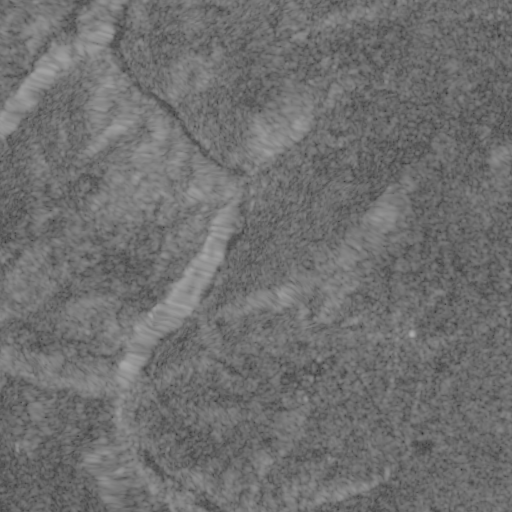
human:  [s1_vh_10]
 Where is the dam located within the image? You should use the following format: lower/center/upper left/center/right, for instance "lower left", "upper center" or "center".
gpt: The dam is located in the lower right of the image.
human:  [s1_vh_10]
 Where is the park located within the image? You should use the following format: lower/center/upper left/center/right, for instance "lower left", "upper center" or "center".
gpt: The park is located in the center right of the image.
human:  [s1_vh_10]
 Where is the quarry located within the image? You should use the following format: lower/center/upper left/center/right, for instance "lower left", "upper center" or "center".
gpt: The quarry is located in the lower right of the image.
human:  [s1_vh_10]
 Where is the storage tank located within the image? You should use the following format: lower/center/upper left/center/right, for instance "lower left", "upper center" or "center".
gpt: The storage tank is located in the upper center of the image.
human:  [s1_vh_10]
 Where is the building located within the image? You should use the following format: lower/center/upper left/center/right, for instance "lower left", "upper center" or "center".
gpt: There is no building in the image.

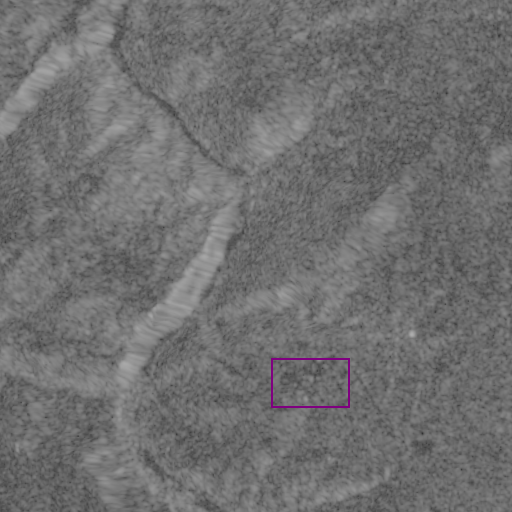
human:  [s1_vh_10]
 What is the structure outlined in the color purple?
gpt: The structure outlined in purple is a quarry.
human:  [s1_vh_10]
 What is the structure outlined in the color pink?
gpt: There is no pink outline.